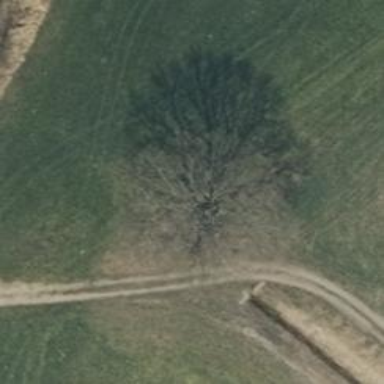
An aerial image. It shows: Deciduous broadleaved tree.